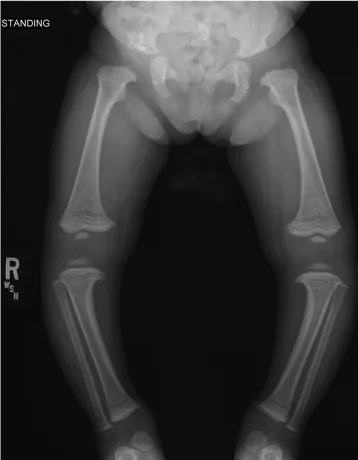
Standing frontal projection of bilateral lower extremities. At age 3 years, and ,2 months (12/05/11) demonstrates bilateral genu varum, which was treated with bilateral lateral hemiepiphysiodesis plate.
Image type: radiology (x_ray)